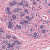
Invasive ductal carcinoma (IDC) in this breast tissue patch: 0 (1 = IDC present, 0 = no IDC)